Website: crate-barrel
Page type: account-selection
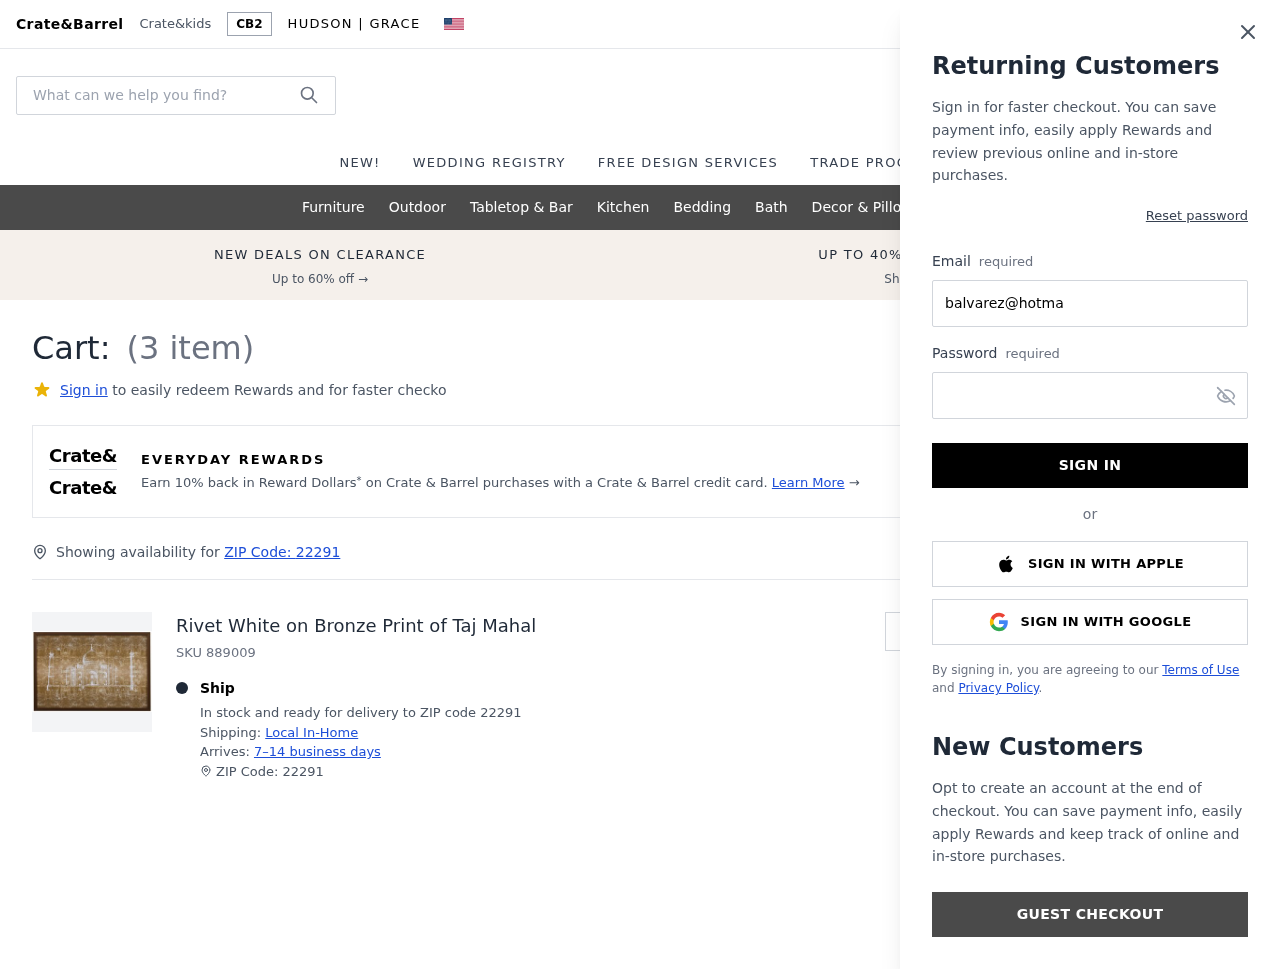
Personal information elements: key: PII_EMAIL
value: balvarez@hotmail.com
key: PII_POSTCODE
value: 22291
Product elements: key: PRODUCT1_NAME
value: Rivet White on Bronze Print of Taj Mahal
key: PRODUCT1_QUANTITY
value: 3
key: PRODUCT1_SKU
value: SKU 889009
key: PRODUCT1_ORIGINAL_PRICE
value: $47.24
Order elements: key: ORDER_NUM_ITEMS
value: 3
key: ORDER_SUBTOTAL
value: $113.37
Search elements: key: HEADER_SEARCH
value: What can we help you find?